四年级 · 画法几何学
东东要画一个 $15^{\circ}$ 的角, 他没有量角器, 只有一副三角尺。下面方法 ( ) 的拼组能画出 $15^{\circ}$ 的角。

(2)

(3)

(4)

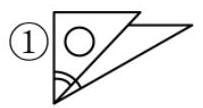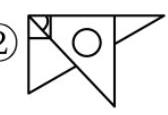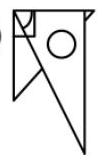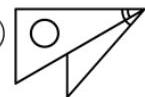
A. (1)和(2)
B. (2)和(3)
C. (1)和(4)
D. (2)和(4)
答案: C
解析: 答案:$\mathrm{C}$

【分析】学生常用的三角尺为: 一是等腰直角三角尺, 其中两个锐角度数相等且为 $45^{\circ}$, 二是一个锐角为 $30^{\circ}$, 另一个锐角为 $60^{\circ}$ 的直角三角尺。想要拼出 $15^{\circ}$ 的角, 可以发现用 $45^{\circ}-30^{\circ}=15^{\circ}$, 也就是这两个角的直角边重合后将 $45^{\circ}$ 角和 $30^{\circ}$ 角叠放在一块就可以, $60^{\circ}-45^{\circ}=15^{\circ}$, 也就是这两个角的直角边重合后将 $60^{\circ}$ 角和 $45^{\circ}$ 角叠放在一块就可以。

【详解】第一幅图是 $45^{\circ}$ 和 $30^{\circ}$ 叠放在一块, 可以画出 $15^{\circ}$ 角。

第二幅图是 $90^{\circ}$ 和 $45^{\circ}$ 的叠放在一块, 无法画出 $15^{\circ}$ 角。

第三幅图是 $90^{\circ}$ 和 $60^{\circ}$ 的叠放在一块, 无法画出 $15^{\circ}$ 角。
第四幅图是 $45^{\circ}$ 和 $30^{\circ}$ 的叠放在一块, 可以画出 $15^{\circ}$ 角。

综上，只有第一幅和第四幅图的拼法可以画出 $15^{\circ}$ 角。

故答案为: C

【点睛】本题考查学生利用三角尺画角的能力, 要熟记对应三角尺的度数。